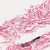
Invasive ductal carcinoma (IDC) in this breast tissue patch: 0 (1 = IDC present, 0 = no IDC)